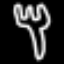
Label: fork